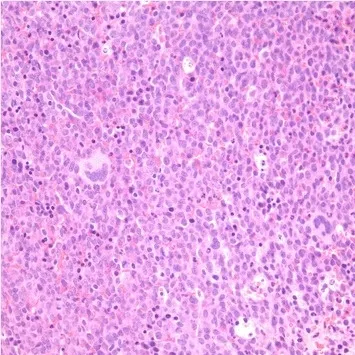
H&E stain of the patient's bone marrow biopsy consistent with AML-M5 under 40x magnification.
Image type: pathology (h&e)